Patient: sex M, age 61
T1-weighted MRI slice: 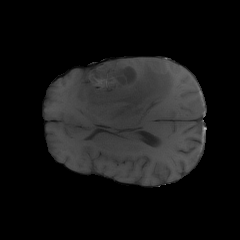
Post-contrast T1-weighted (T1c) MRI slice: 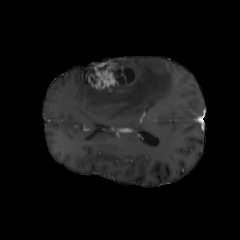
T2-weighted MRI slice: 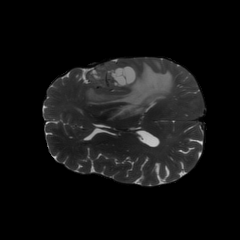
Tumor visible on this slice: yes
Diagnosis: Glioblastoma, IDH-wildtype
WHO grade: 4